Question: On my _layout.cshtml I have the following line
'''
Html.RenderAction("ChamberComment", "Carnets", new { Area = "Chamber"});
'''
This gives the following error:
> No route in the route table matches the supplied values.
I am using routedebugger, so under the page that displays this error, I can actually see the matching route being found:

I have this route defined using AttributeRouting:
'''
namespace MyProject.Net.Site.Areas.Chamber.Controllers
{
[RouteArea("Chamber", AreaPrefix = "")]
[AuthorizeRoles(Roles = RoleDiscriminator.Chamber)]
public class CarnetsController : BaseController
{
[HttpGet]
[Route("chamber/carnets/{slug}/{step}/chamberRemarks")]
public ActionResult ChamberComment(string slug, string step)
{
'''
I can also go straight to the URL
'''
http://myproject/chamber/carnets/18-reffr/general/chamberRemarks
'''
and it renders the partial in the browser, with underneath the expected RouteDebugger information...
So somehow the system is unable to translate the RenderAction statement to the correct action when used in the _layout masterpage, but it is able to route the specified url to this action..
Any idea in which direction I should be looking?
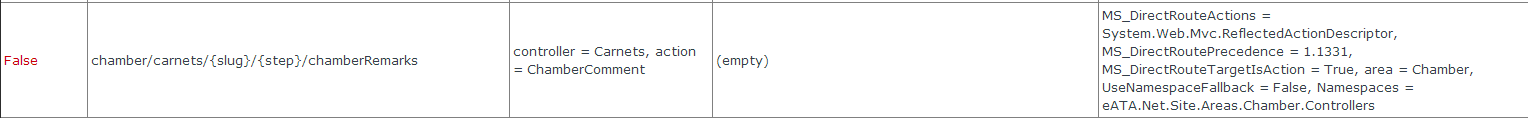
Answer: Have you tried providing the slug and step parameters as in:
'''
Html.RenderAction("ChamberComment", "Carnets", new { Area = "Chamber", slug = "18-reffr", step = "general"});
'''
If those parameters are not in the current Url being rendered, you will need to manually pass them to the 'Html.RenderAction' method.
As per your comment, the slug is found in the current Url but step is so you will need to provide it to the helper.